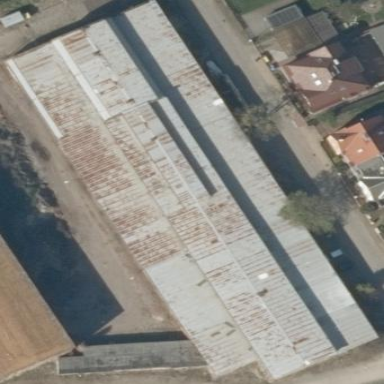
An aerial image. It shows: Industrial building.